Field crop: maize
Growth stage: 2
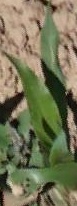
Species: maize